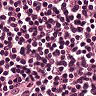
Metastatic tissue present: no